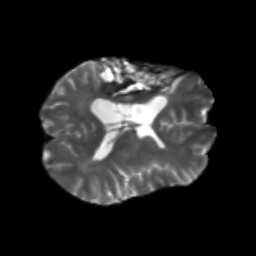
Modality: T2w
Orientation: axial
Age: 42
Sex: male
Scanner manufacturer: siemens
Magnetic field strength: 3 T
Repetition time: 5.25 s
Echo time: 0.08 s